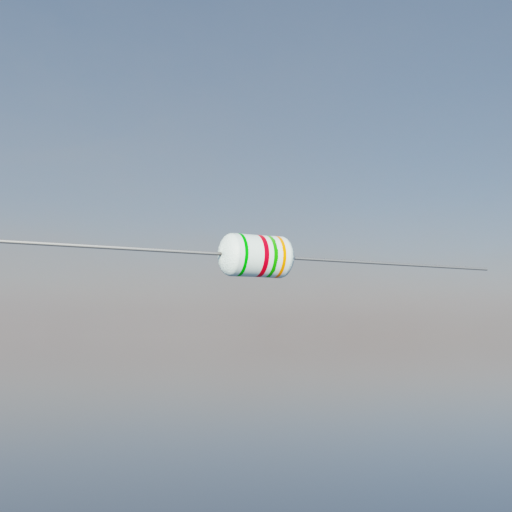
Resistor colour bands (in order): green, red, green, orange